Question: I have a list of items bound to a MvxBindableListView with a MvxItemTemplate.
I usually have 4 items in my list bound to my view. Data gets updated and the view displays the new data just fine.
Now, I want to add two buttons to this item template. However, relative source binding is not available with MvvmCross. (see image)
But I'm having difficulties working out a solution to this.
I have tried the ItemClick binding of the list item, but that only gives me 1 possibility of click and I need 2.
Can anyone help?
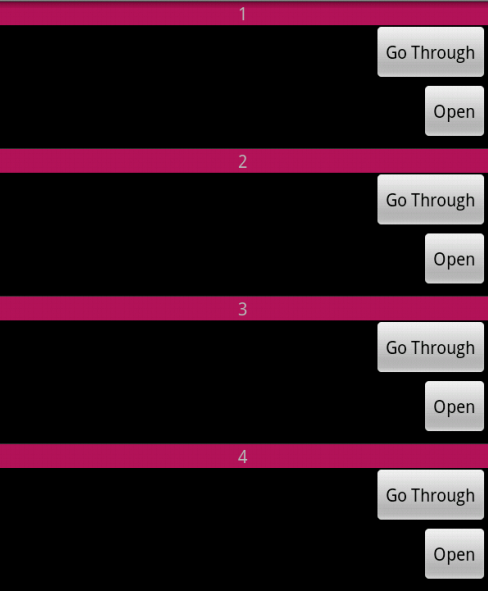
Answer: See the second option in the answer in <URL> - this covers one way to do this.
Using that approach you'd expose a list of objects like:
'''
public class Wrapped
{
public ICommand GoThruCommand { get; set; }
public ICommand OpenCommand { get; set; }
public string Name { get; set; }
}
'''
and you'd use an axml list template with bound controls like:
'''
<TextView
...
local:MvxBind="{'Text':{'Path':'Name'}}" />
<Button
...
local:MvxBind="{'Click':{'Path':'GoCommand'}}" />
<Button
...
local:MvxBind="{'Click':{'Path':'ThruCommand'}}" />
'''
---
if you've got suggestions/requests for relative source in mvx, please add them to <URL>